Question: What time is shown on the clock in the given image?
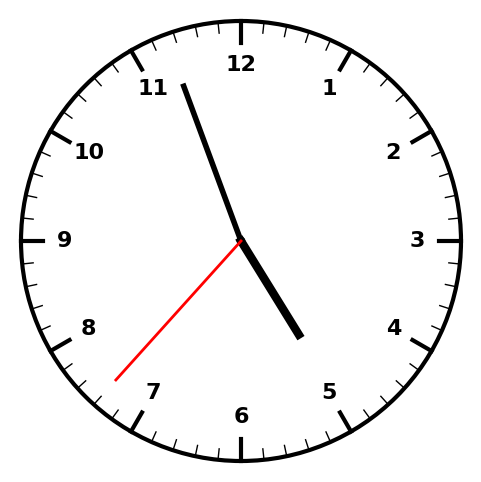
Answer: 04:56:37